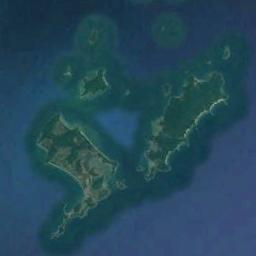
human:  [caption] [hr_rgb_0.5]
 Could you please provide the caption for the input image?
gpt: The whole island is green .

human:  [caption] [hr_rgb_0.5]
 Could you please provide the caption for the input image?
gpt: The archipelago with some islands of different sizes is surrounded by deep blue waters .

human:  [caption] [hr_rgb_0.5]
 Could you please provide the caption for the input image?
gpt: There are many trees on the island .

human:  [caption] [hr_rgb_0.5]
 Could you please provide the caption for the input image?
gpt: A group of green islands on the blue sea .

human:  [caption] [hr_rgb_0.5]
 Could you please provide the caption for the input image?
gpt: There are several green islands on a blue sea .